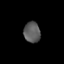
Tissue: lung
Cell type: Epithelial cells
Senescence score: 0.1766
Nuclear area (px): 334
Mean DAPI intensity: 91.138